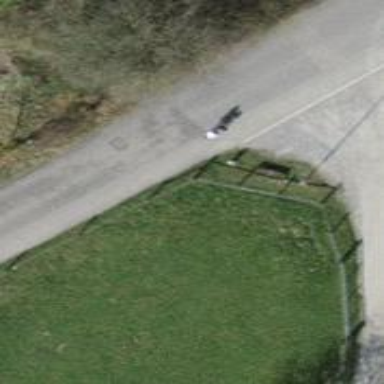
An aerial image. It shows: Fence is in the image.